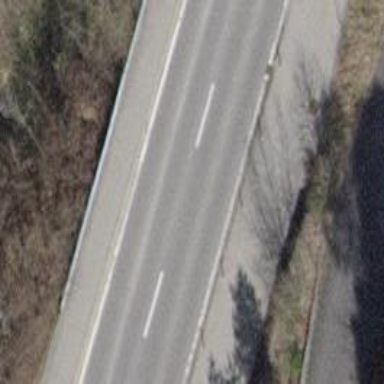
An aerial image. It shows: Tertiary road with asphalt surface and separate sidewalk.